Question: I have a conceptual scheme (Power Designer) for school homework and between the tables torrent and server I have a mandatory relationship (a torrent must have at least one server). I generate the physical model, then the code (Oracle 10g) and then when I insert new row to torrent and there's nothing yet in the table connecting torrents with servers, so the torrent doesn't actually have any server as it should. The generated code doesn't change when I change if it's mandatory.
1. What is it there for then in the conceptual model, when it's for nothing?
2. What can I do so a torrent must have at least one server?

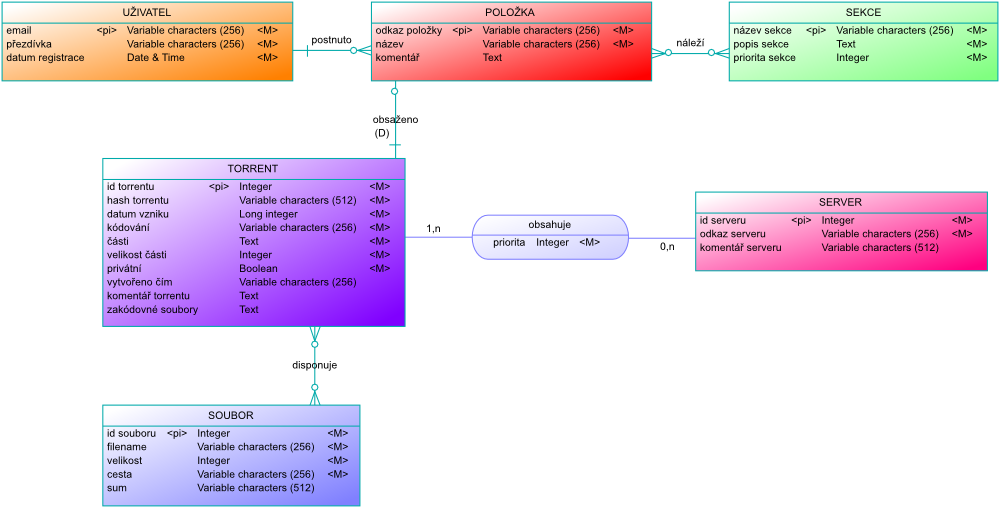
Answer: You would need to understand the reasons for producing a conceptual, logical and physical model.
A Conceptual Model is a representation of the area of interest in a form that is understood by users. It will consist of classes of entities with attributes and the business rules regarding these. As well as diagrams, natural language descriptions will be needed to fully explain these points. If all the interested parties agree that the conceptual model completely documents the area of interest then it has fulfilled its purpose.
A Logical Model formalizes the Conceptual Model into data structures and integrity constraints. The Logical Model may be presented as a Relational Data Model (RDM). In which case all the data structures and integrity constraints will be formally represented only using mathematical relations. It is database management system agnostic.
For example, you could define an integrity constraint such that:
'{ t(ID_TORRENTU) | tv(TORRENT) } = { o(ID_TORRENTU) | ov(OBSAHUJE) }'
i.e. the set of 'ID_TORRENTU' values in 'TORRENT' equals the set of 'ID_TORRENTU' values in 'OBSAHUJE'.
The Physical Model is a representation of the Logical Model on a specific database management system. You could implement this integrity constraint following the SQL standard with a 'CREATE ASSERTION' statement:
'CREATE ASSERTION torrent_obsahuje AS CHECK ( NOT EXISTS ( SELECT t.id_torrentu FROM torrent t WHERE NOT EXISTS (SELECT NULL FROM obsahuje o WHERE o.id_torrentu = t.id_torrentu) ) )'
However, SQL DBMSs - including Oracle - do not support the 'CREATE ASSERTION' statement. In order to implement this integrity constraint on Oracle you would need to code it yourself. There are various methods by which this could be achieved including writing custom triggers or creating a materialized view. There are various resources on the internet which explain in detail how you may implement complex integrity constraints in Oracle.
The methodologies are quite complex and the automated tools you are using would not be able to produce the code required to implement this complex integrity constraint.